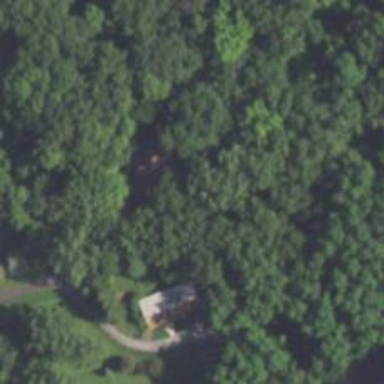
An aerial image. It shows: Beautiful woodland area.